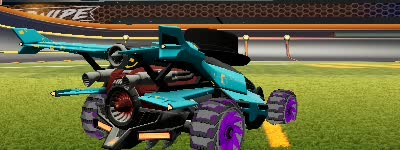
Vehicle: aftershock